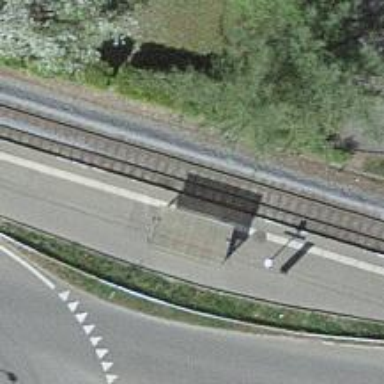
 specifically for trams and light rail services."